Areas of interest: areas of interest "China Post Hangzhou Postal Zone Center"
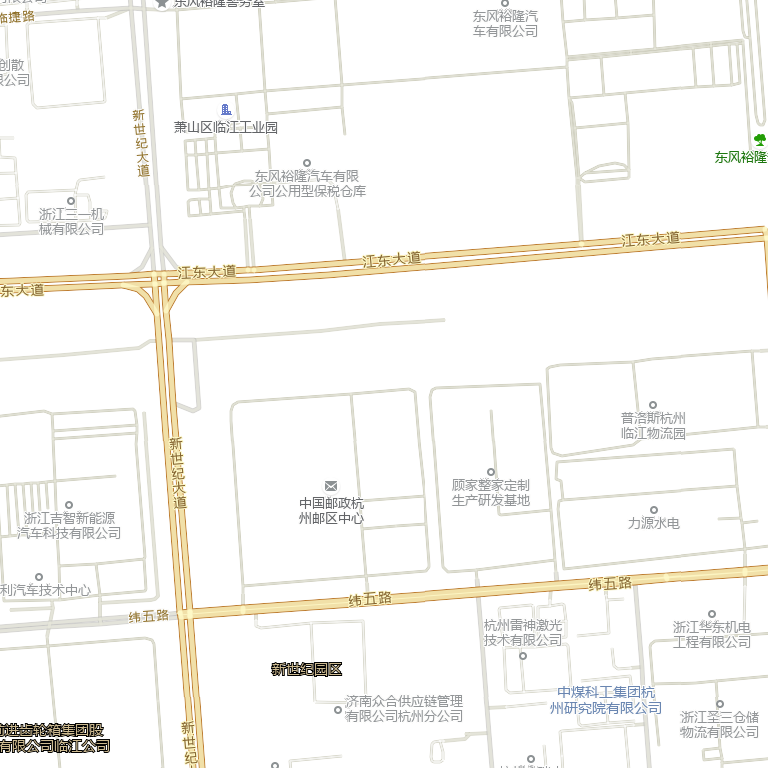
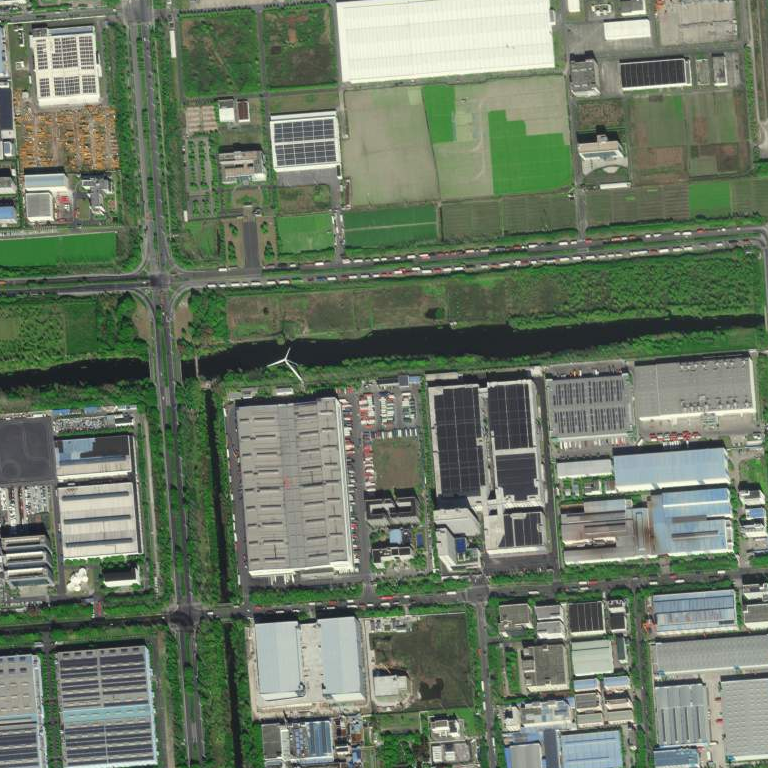